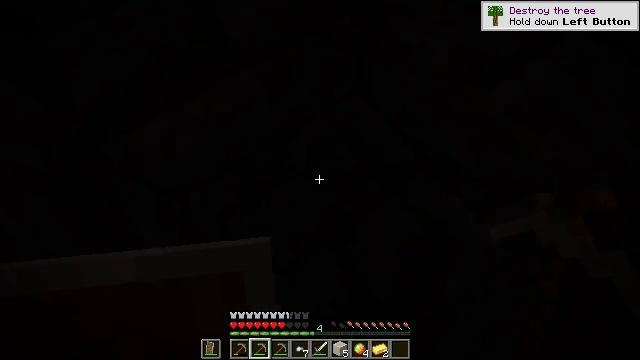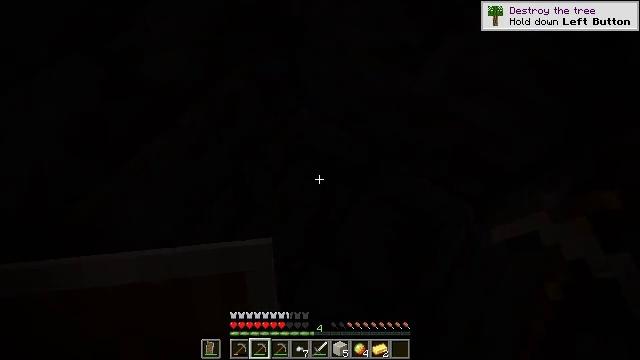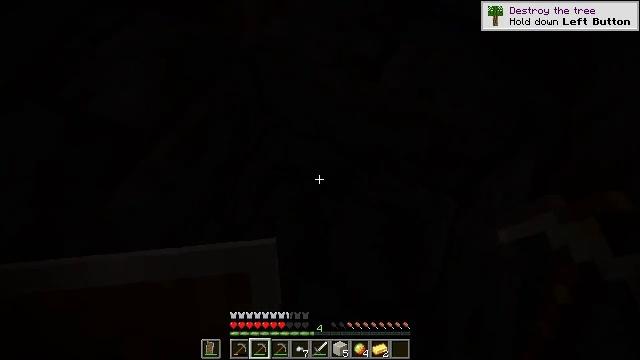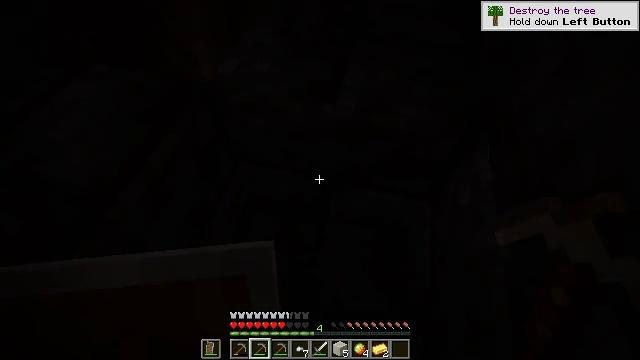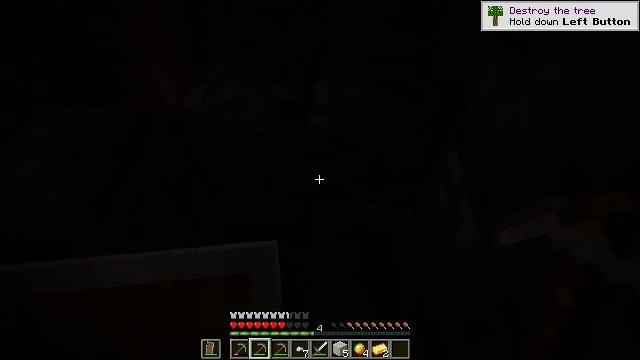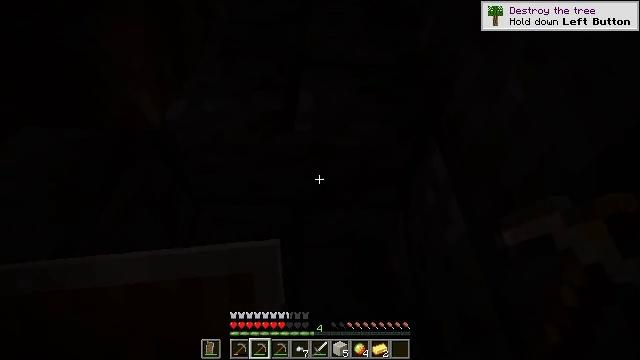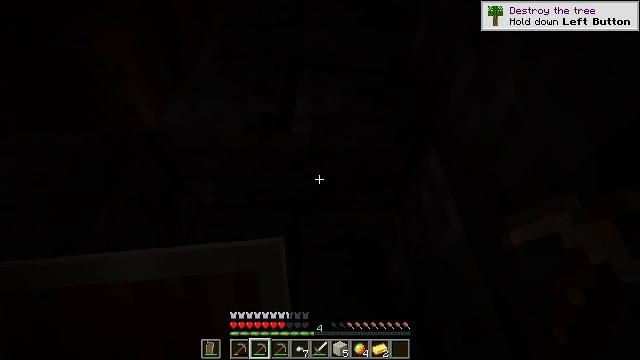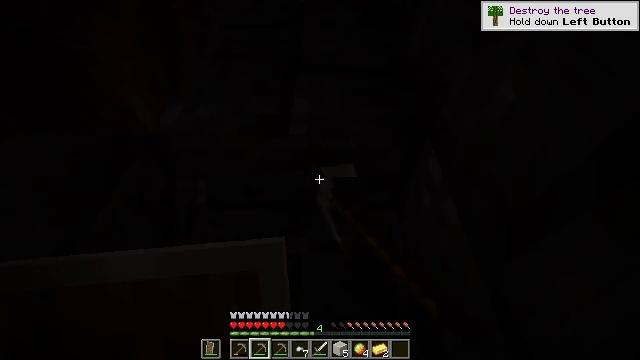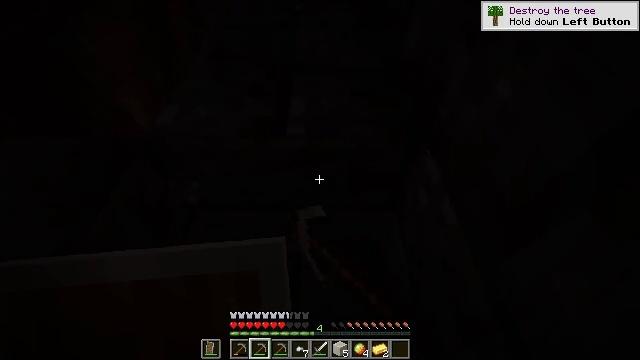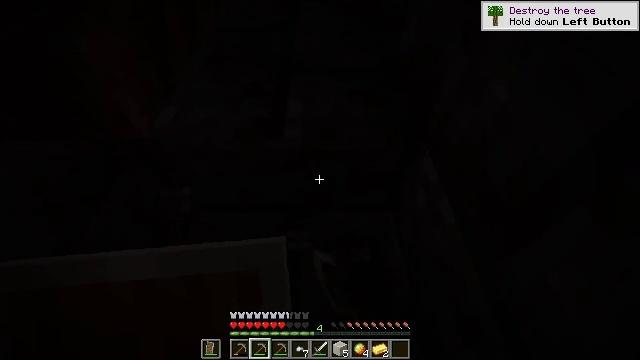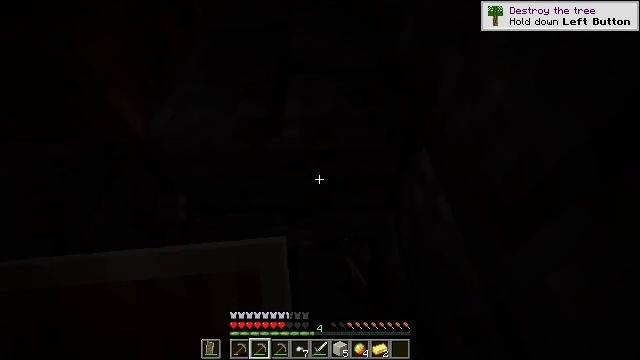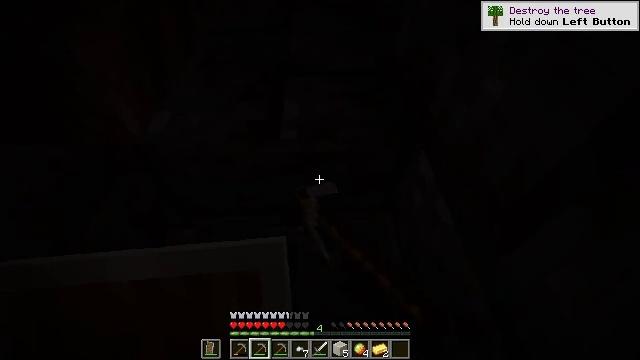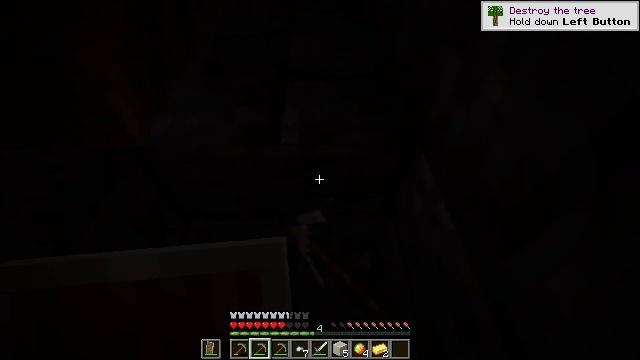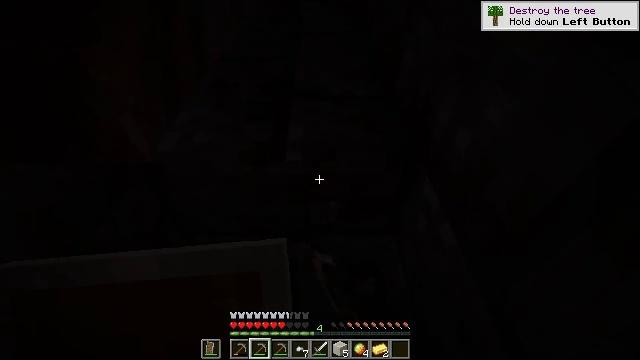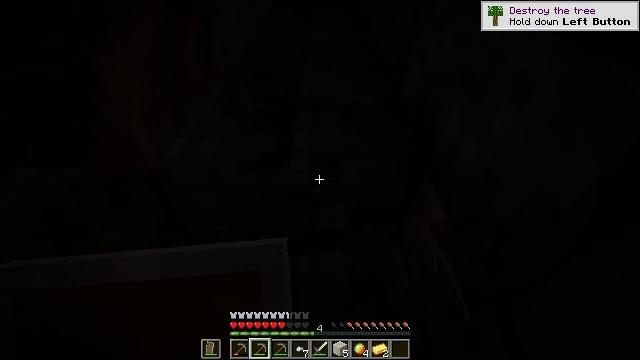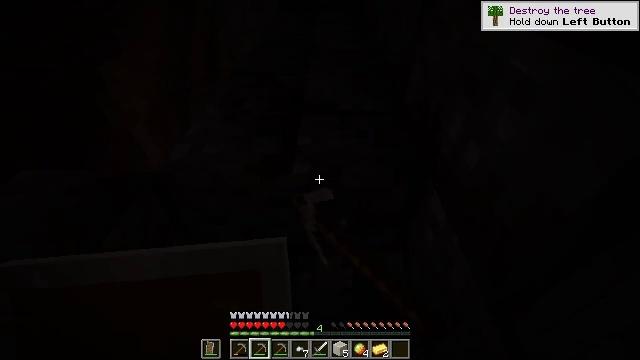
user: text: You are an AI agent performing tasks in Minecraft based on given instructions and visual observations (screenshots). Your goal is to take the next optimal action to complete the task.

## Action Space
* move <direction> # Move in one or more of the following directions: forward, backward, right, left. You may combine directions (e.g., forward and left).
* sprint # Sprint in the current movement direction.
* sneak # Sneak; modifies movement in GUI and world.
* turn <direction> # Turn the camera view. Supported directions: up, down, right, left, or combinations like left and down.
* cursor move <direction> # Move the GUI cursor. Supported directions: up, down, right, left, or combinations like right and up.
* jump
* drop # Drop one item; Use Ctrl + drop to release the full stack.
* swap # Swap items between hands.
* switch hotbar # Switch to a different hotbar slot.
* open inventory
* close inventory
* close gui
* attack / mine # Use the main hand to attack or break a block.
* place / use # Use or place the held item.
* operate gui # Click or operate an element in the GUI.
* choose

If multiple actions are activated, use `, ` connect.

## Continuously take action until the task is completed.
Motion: motion action
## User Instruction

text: Gather polished blackstone bricks.
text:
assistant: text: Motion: turn right and up
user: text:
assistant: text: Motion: turn right and up
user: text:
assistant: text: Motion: turn right and up
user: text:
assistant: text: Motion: turn right and up
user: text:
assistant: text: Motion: turn right and up
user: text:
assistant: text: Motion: attack / mine
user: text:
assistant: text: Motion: attack / mine
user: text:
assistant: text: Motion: attack / mine
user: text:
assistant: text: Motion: attack / mine
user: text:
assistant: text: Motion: attack / mine
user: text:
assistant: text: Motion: attack / mine
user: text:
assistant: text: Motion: attack / mine
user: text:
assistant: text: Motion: turn left and up, attack / mine
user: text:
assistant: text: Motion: turn left and up, attack / mine
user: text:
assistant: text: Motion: turn up, attack / mine
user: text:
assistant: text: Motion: attack / mine
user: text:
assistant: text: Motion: attack / mine
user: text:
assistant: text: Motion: attack / mine
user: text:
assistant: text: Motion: attack / mine
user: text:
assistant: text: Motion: attack / mine
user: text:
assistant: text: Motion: attack / mine
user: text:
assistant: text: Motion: attack / mine
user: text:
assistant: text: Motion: attack / mine
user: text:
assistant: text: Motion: attack / mine
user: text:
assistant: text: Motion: attack / mine
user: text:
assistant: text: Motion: attack / mine
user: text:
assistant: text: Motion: attack / mine
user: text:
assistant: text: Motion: no_op
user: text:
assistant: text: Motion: no_op
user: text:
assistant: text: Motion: no_op